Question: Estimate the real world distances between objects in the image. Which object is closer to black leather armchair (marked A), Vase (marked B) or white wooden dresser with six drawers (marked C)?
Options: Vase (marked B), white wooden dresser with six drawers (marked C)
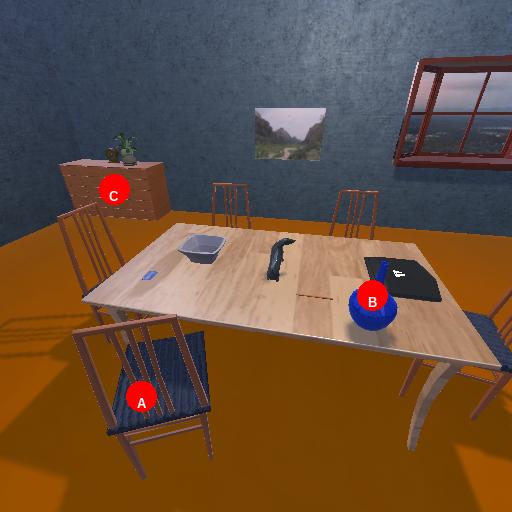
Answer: Vase (marked B)